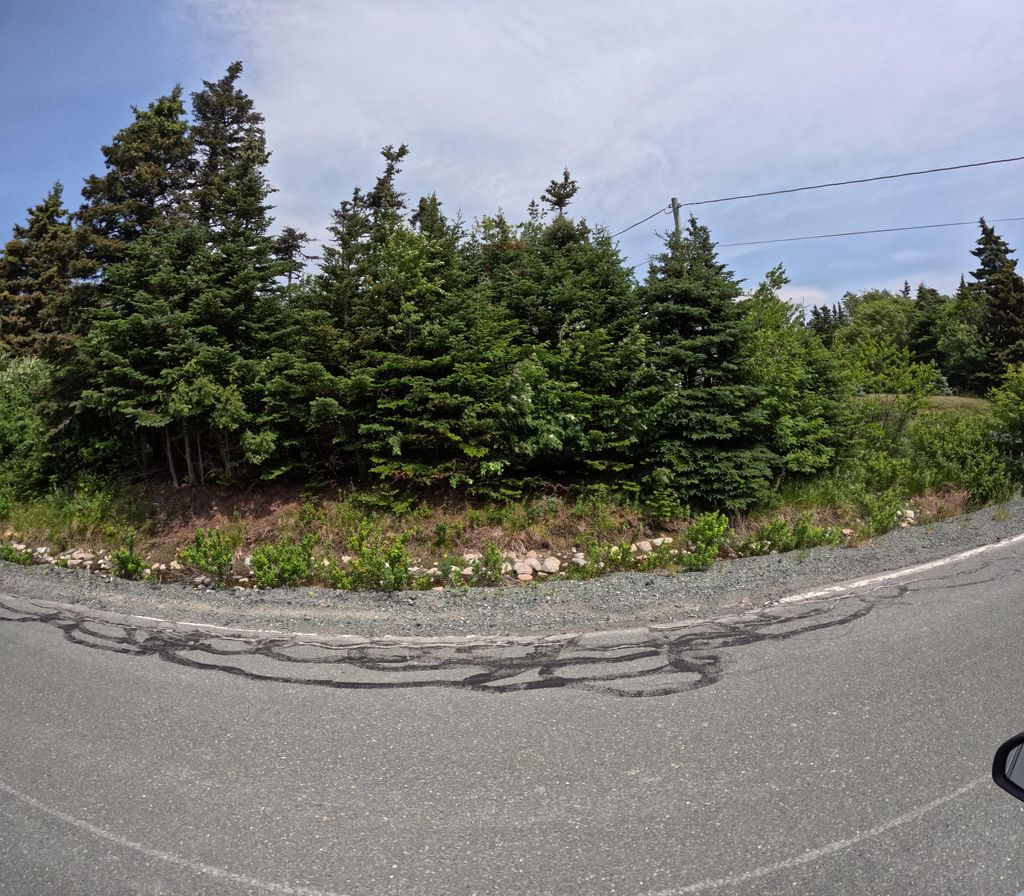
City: st_johns